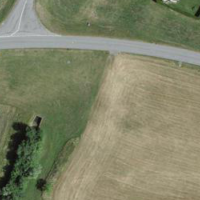
EUNIS habitat code: 52
Species observed at this site:
Prunus padus